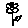
Label: flower